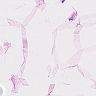
Metastatic tissue present: no